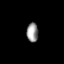
Tissue: lung
Cell type: Endothelial cells
Senescence score: 0.5472
Nuclear area (px): 219
Mean DAPI intensity: 148.954